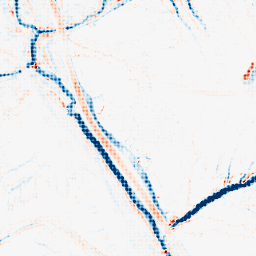
Category: morphological
Decomposition family: morphological
Decomposition parameters: operation: average
size: 5
Upsampling method: sinc_blackman
Upsampling parameters: scale: 4
kernel_size: 4
Upsampling scale: 4